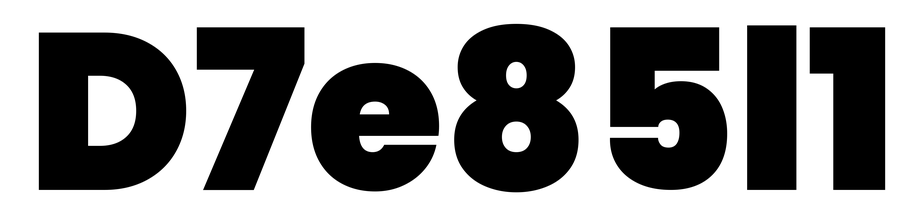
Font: Poppins-Black